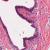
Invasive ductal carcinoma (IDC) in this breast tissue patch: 0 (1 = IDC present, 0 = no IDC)